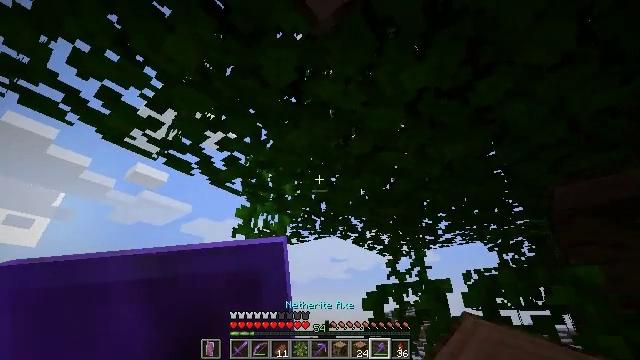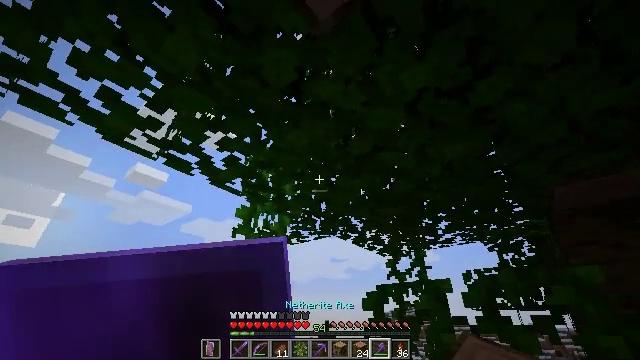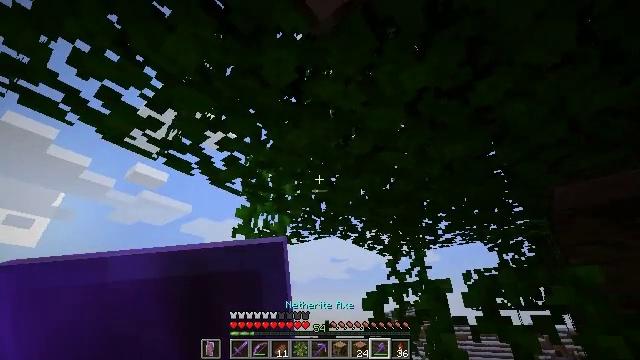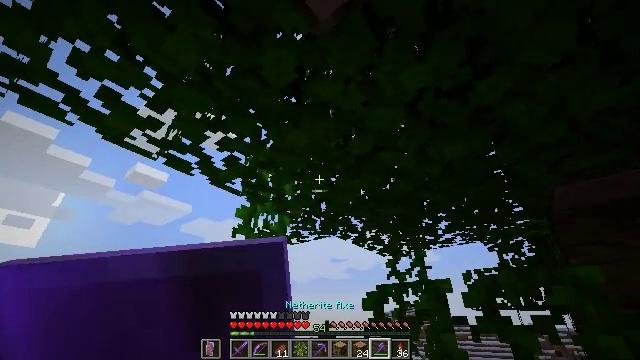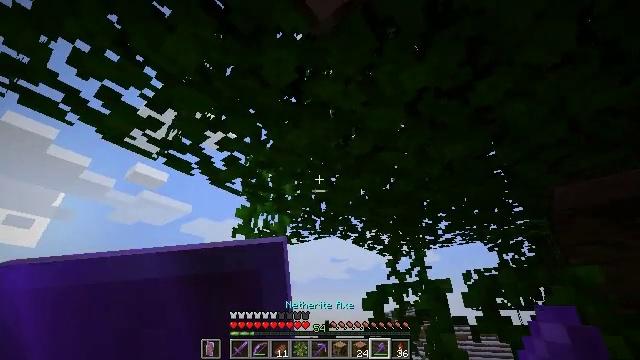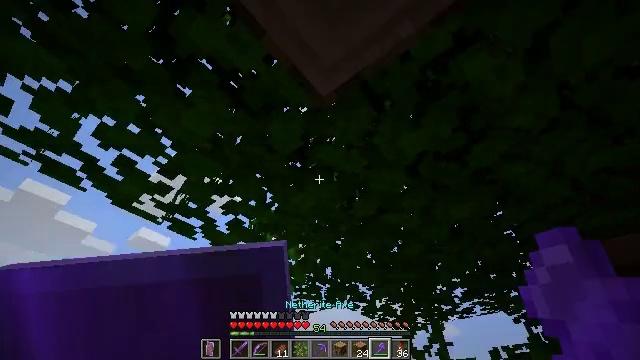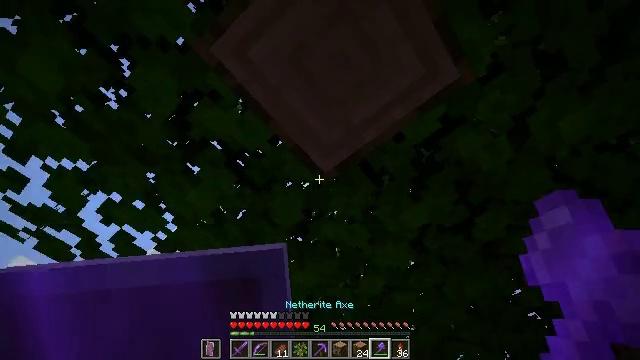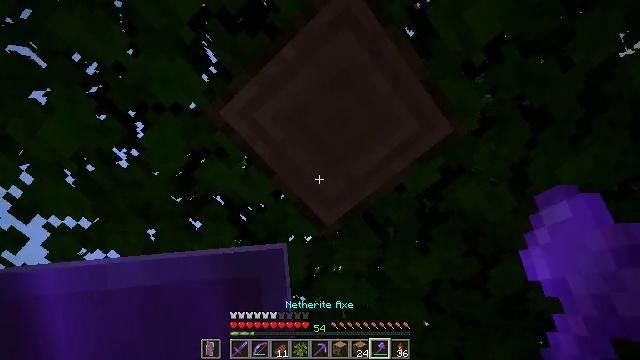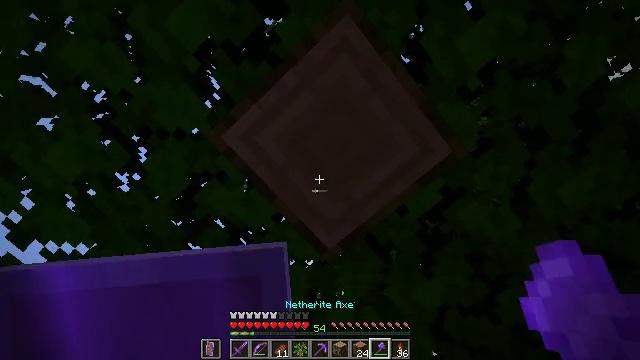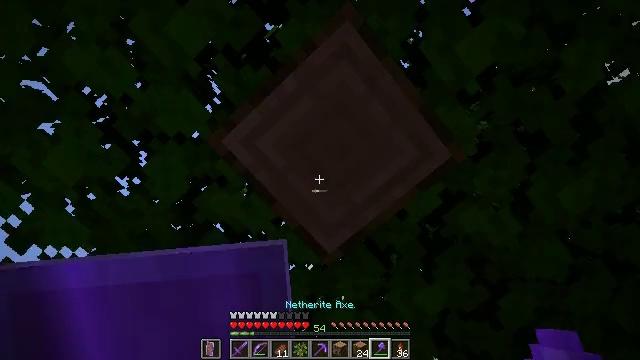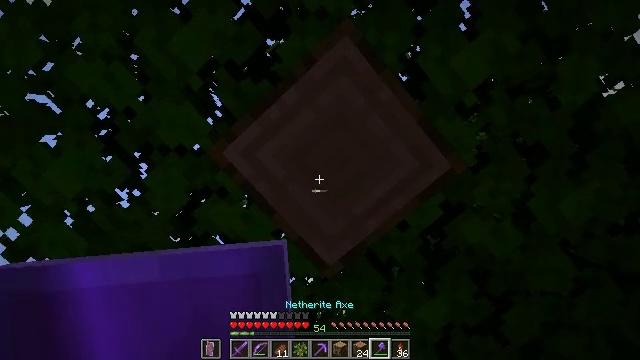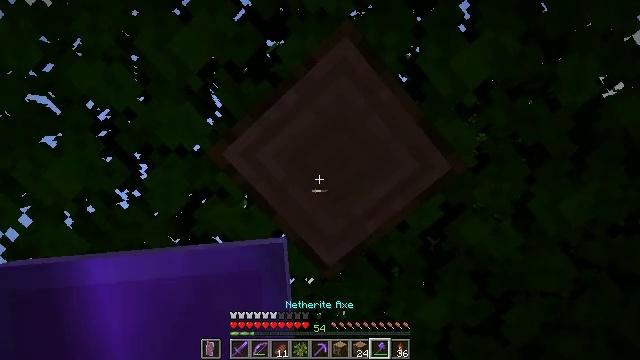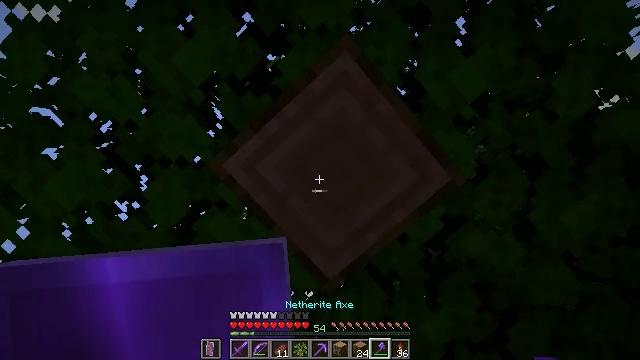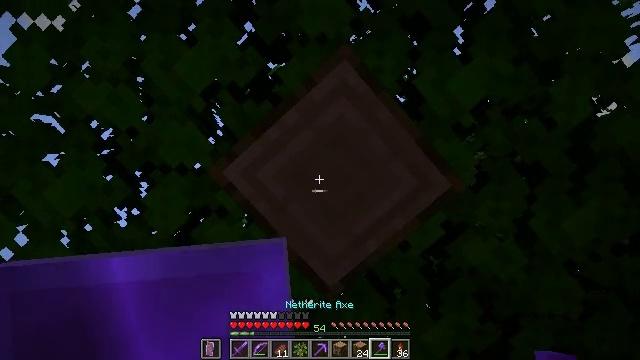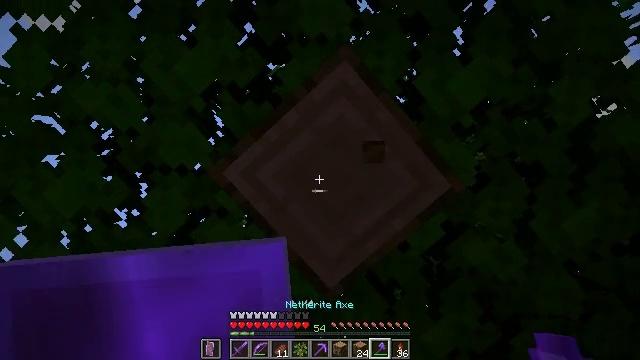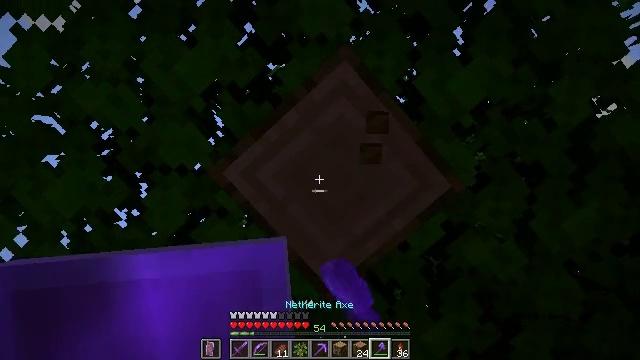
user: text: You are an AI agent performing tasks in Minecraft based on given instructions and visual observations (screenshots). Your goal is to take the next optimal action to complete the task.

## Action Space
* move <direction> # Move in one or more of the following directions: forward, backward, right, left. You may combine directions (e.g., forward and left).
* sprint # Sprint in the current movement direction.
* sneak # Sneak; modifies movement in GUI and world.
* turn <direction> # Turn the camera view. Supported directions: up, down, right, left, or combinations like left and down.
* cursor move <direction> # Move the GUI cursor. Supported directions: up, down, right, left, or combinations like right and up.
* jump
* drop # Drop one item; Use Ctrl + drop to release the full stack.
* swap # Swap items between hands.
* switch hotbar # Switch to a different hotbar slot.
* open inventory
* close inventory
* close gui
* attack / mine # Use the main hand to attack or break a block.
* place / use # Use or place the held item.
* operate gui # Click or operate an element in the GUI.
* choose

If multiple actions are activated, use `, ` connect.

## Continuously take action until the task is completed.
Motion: motion action
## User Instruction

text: Harvest the jungle log from the tree trunk.
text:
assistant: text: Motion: no_op
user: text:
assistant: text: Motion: no_op
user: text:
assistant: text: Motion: no_op
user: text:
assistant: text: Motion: no_op
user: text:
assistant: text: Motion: turn left and up
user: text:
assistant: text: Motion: turn up
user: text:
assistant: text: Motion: turn left and up
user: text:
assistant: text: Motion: turn up
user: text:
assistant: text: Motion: no_op
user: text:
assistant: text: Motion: turn up
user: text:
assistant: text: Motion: no_op
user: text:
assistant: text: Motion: turn up
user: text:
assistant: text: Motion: turn up
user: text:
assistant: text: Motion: attack / mine
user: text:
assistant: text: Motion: attack / mine
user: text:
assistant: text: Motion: attack / mine
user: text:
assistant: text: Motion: attack / mine
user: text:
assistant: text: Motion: turn up, attack / mine
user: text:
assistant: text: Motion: turn up, attack / mine
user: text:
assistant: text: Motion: turn up, attack / mine
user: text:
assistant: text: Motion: attack / mine
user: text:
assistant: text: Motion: attack / mine
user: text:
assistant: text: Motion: attack / mine
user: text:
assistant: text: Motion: attack / mine
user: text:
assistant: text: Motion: attack / mine
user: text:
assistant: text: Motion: attack / mine
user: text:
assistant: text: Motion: attack / mine
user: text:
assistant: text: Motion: attack / mine
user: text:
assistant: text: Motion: attack / mine
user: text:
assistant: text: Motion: attack / mine